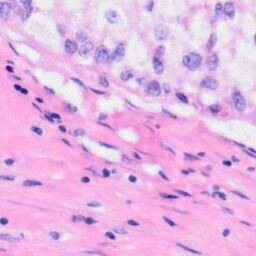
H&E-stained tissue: Liver